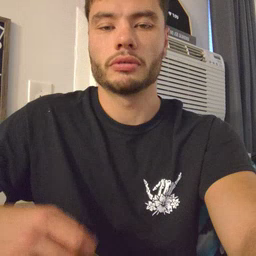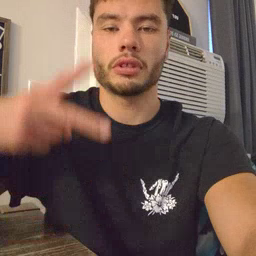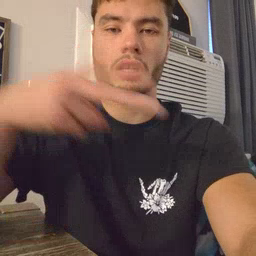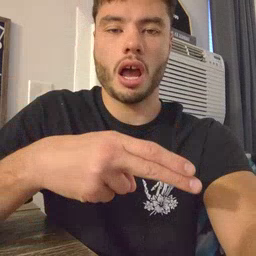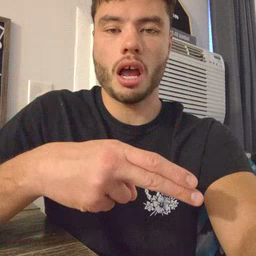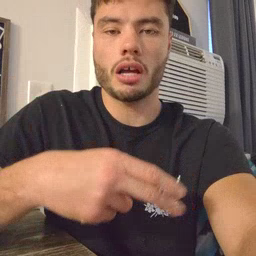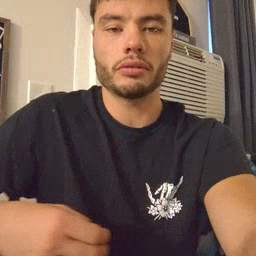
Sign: cut